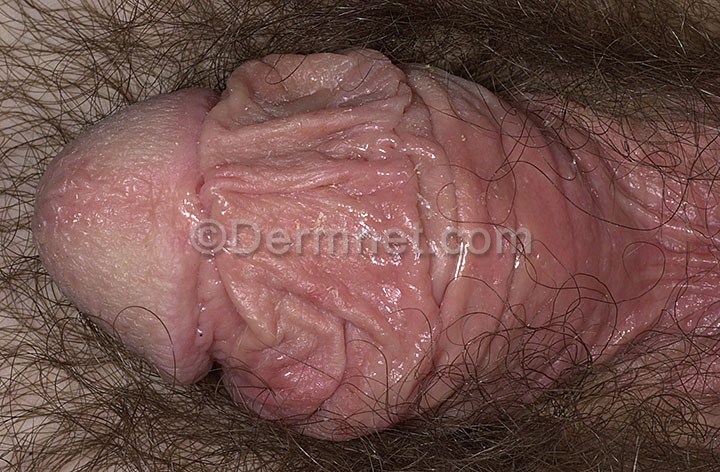
Disease: Cellulitis Impetigo and other Bacterial Infections